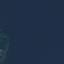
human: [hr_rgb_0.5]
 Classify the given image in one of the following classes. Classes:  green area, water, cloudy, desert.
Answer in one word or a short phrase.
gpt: water